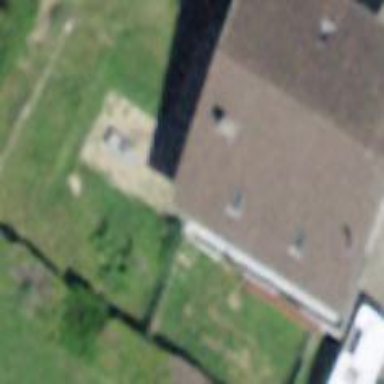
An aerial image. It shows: Building with gabled roof oriented across.